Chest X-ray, PA view. Patient: 57 years old, sex F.
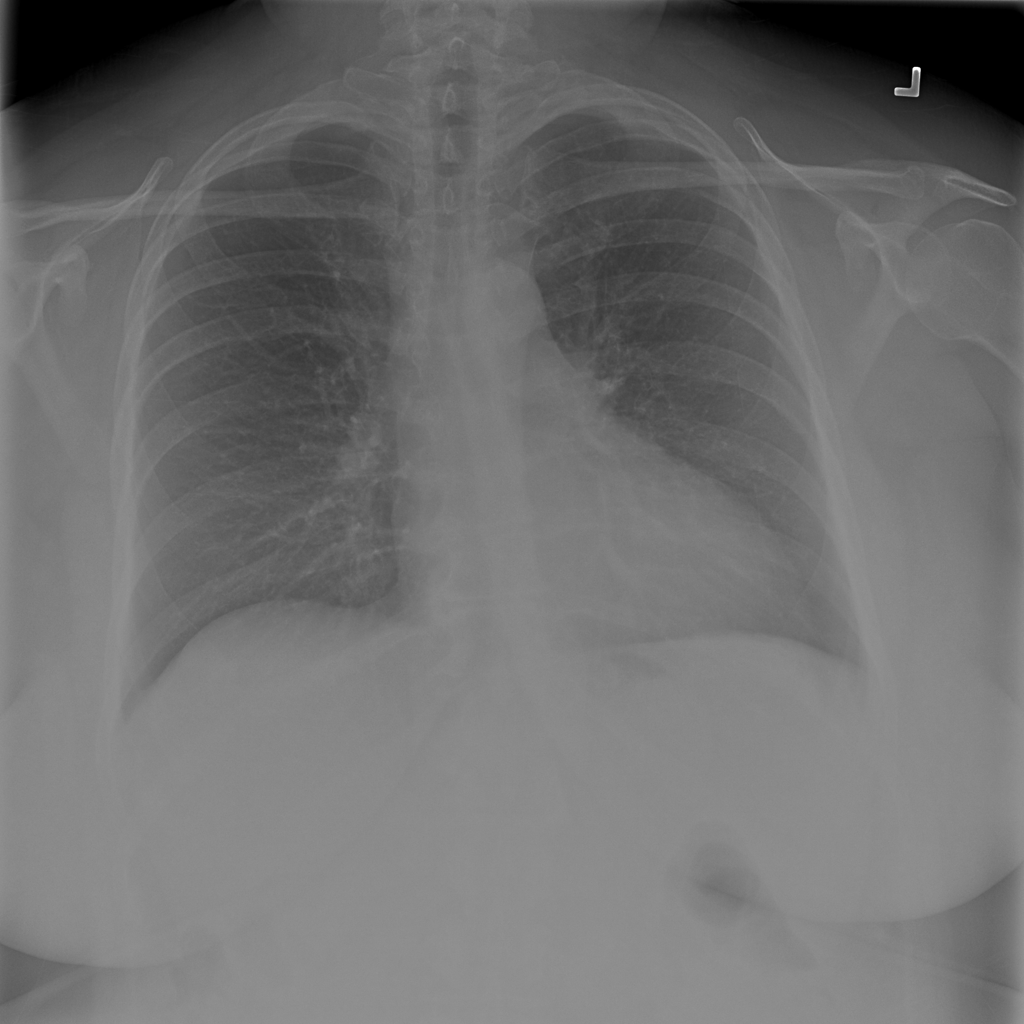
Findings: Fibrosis